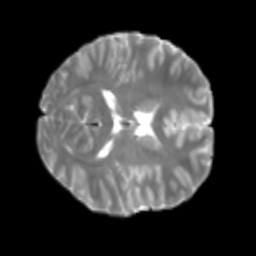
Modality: T2w
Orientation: axial
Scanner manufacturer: siemens
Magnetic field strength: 3 T
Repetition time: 4 s
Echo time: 0.0594 s